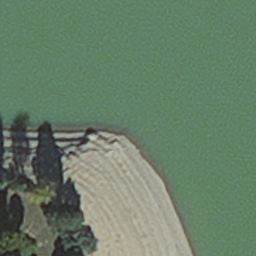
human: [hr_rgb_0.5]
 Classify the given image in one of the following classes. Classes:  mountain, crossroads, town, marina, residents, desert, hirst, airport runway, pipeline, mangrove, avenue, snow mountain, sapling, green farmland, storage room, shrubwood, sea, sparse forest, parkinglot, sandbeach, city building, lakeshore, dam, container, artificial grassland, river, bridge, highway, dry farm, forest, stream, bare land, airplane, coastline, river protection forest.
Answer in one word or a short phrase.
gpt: hirst